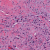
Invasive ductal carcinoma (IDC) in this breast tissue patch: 0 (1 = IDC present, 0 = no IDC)